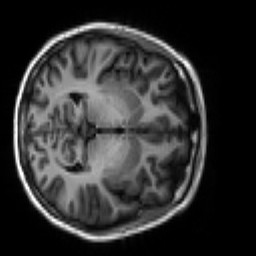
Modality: T1w
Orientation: axial
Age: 19
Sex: female
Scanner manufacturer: siemens
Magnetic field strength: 3 T
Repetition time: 2.3 s
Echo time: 0.00266 s